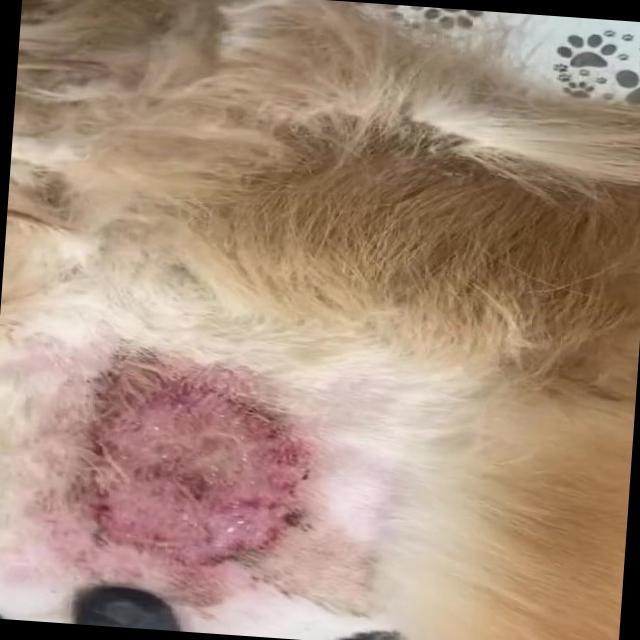
Canine dermatitis — inflammation of the skin presenting with erythema, pruritus, papules, and excoriation. May be allergic, contact, or atopic in origin.